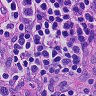
Metastatic tissue present: no